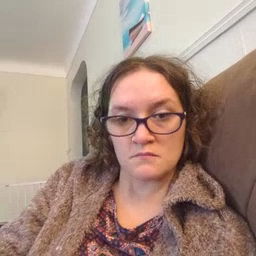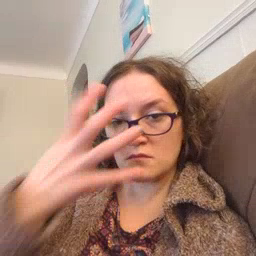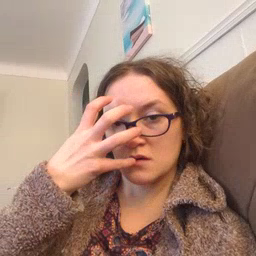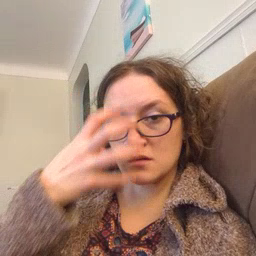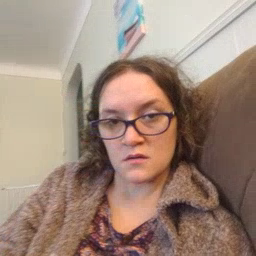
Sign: mad